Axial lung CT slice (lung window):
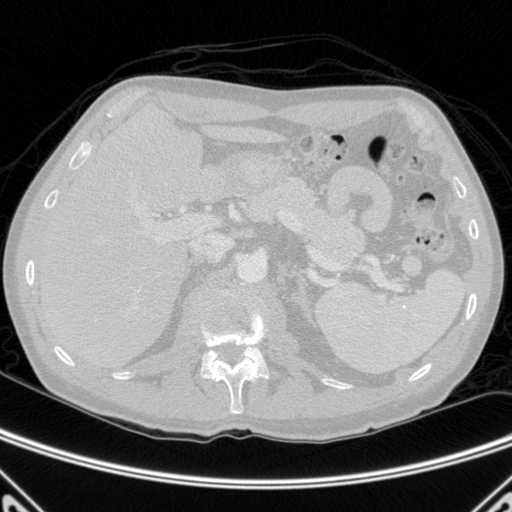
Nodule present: no